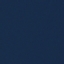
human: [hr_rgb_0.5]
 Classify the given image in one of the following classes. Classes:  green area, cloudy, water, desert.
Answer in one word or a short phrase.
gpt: water